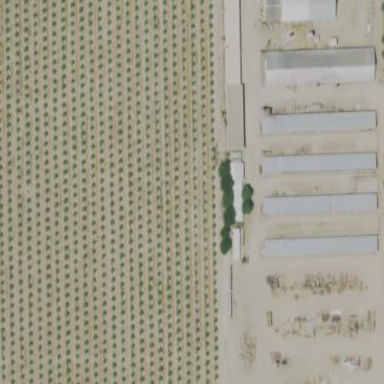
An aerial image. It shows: Farmyard area.